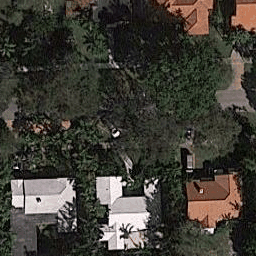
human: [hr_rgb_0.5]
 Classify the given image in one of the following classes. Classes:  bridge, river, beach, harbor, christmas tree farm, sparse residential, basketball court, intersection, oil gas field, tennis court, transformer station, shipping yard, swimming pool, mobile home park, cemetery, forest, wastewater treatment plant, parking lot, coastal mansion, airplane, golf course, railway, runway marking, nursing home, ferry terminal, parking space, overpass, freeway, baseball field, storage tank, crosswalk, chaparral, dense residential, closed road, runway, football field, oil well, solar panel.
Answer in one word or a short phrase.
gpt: coastal mansion